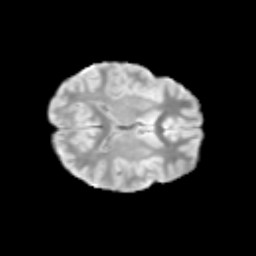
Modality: T2w
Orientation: axial
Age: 11
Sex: female
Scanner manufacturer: siemens
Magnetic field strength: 3 T
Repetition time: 3.8 s
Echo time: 0.07 s